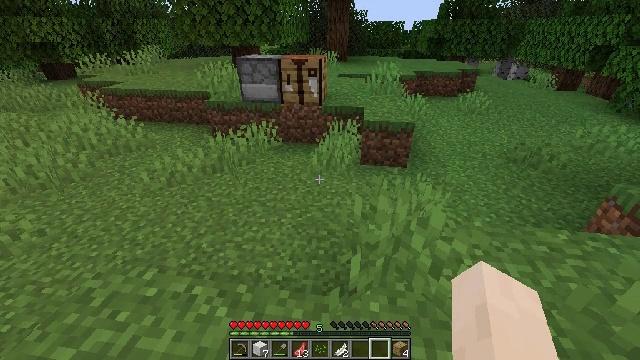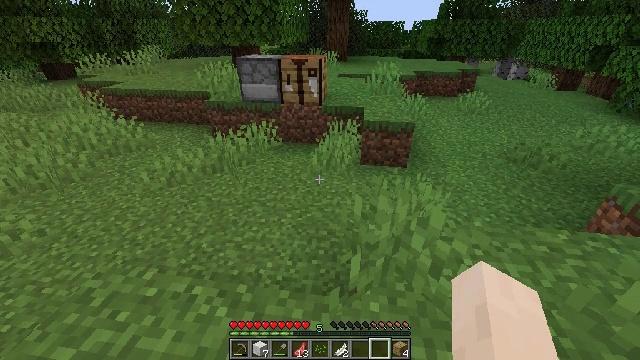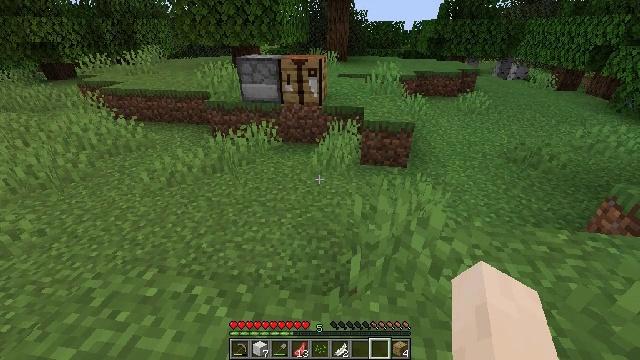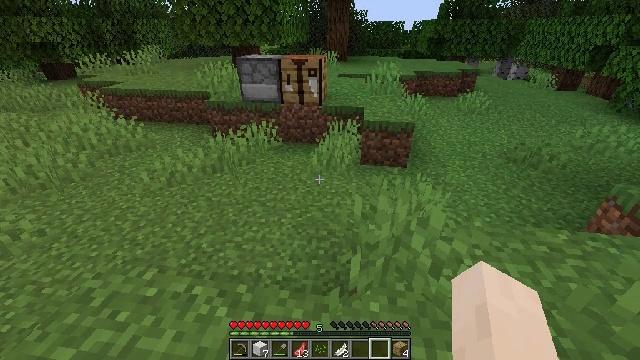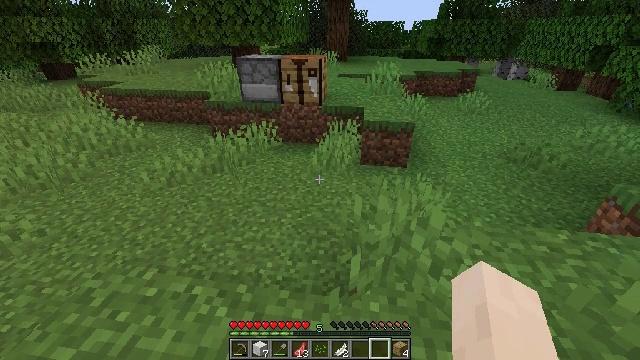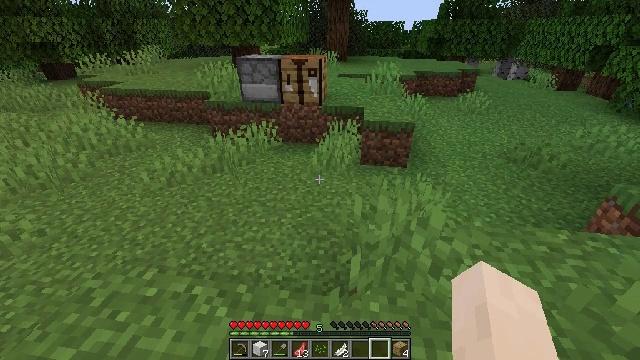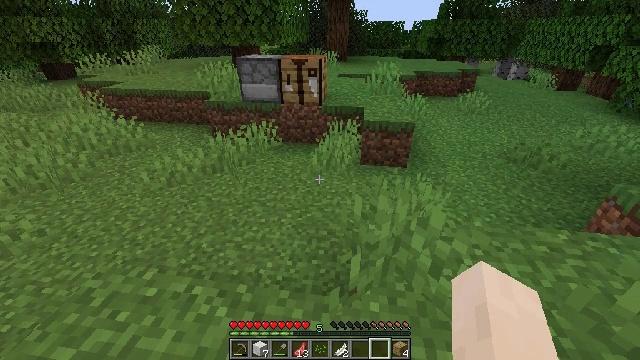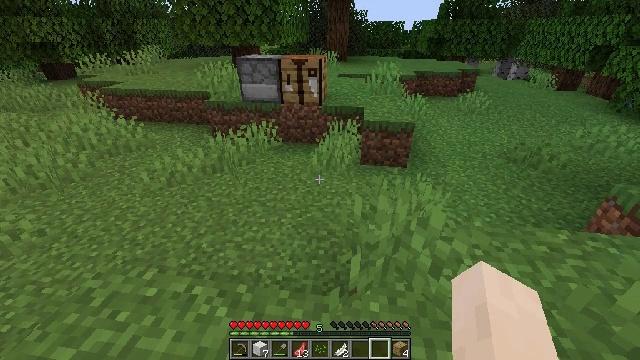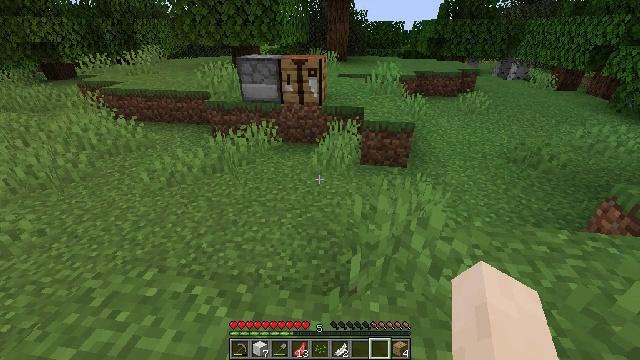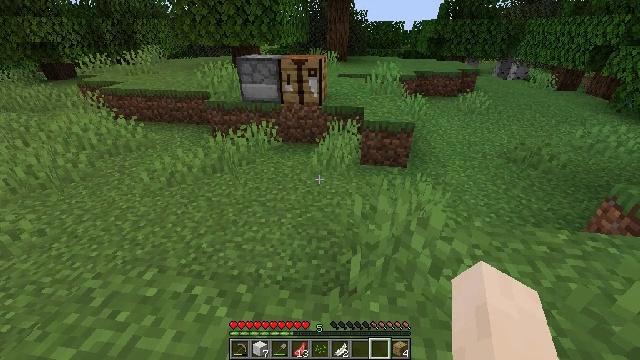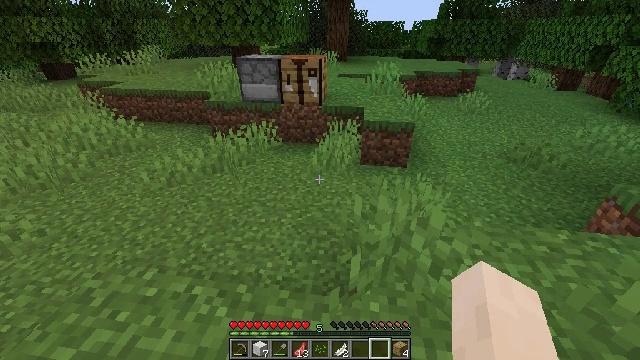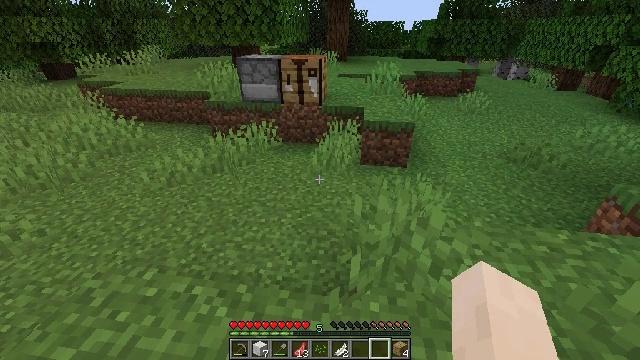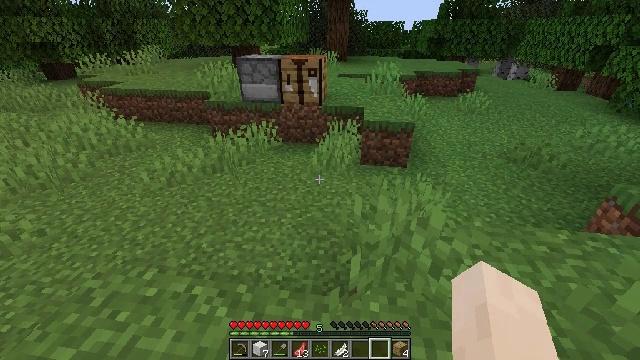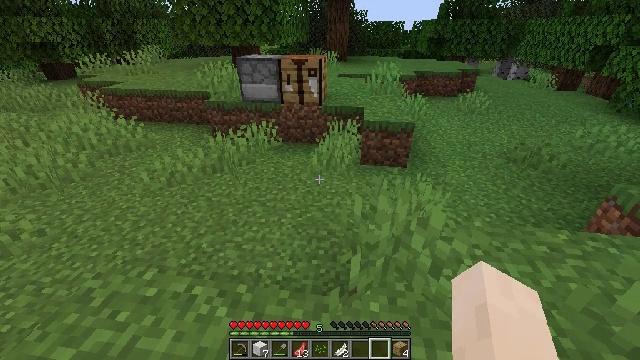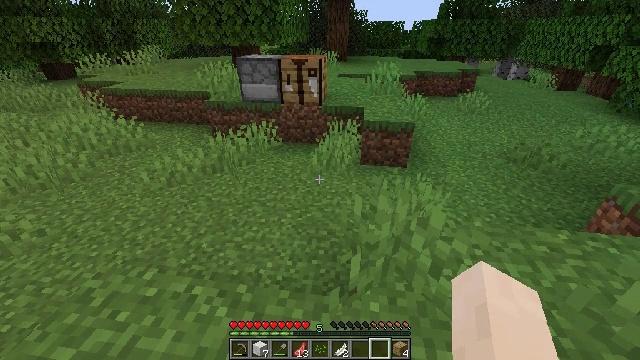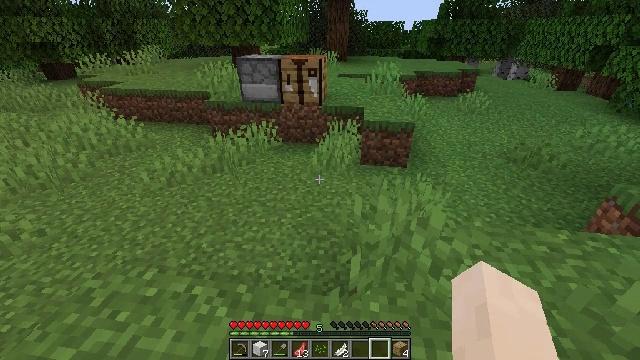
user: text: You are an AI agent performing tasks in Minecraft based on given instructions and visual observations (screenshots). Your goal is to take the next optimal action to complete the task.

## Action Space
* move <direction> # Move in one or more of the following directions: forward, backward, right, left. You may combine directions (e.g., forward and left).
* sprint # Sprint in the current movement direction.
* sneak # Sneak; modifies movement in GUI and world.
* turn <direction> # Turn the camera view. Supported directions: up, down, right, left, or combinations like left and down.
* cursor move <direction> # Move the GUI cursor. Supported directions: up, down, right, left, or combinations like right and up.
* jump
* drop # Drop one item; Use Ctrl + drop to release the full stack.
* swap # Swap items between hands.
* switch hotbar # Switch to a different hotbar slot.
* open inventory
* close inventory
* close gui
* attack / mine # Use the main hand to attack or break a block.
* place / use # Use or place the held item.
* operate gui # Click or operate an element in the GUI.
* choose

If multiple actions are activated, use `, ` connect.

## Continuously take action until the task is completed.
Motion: motion action
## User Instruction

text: craft item air
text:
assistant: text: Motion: no_op
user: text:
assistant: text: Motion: no_op
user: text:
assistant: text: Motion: no_op
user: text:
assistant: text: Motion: no_op
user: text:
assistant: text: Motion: no_op
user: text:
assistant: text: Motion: no_op
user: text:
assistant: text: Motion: no_op
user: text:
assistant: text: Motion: no_op
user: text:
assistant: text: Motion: no_op
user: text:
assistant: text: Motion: no_op
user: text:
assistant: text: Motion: no_op
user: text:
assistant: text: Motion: no_op
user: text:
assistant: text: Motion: no_op
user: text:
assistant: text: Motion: no_op
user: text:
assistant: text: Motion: no_op
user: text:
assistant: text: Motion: no_op
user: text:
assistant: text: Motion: no_op
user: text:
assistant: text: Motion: no_op
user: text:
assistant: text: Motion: no_op
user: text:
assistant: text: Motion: no_op
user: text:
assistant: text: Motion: no_op
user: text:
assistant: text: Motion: no_op
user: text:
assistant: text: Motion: no_op
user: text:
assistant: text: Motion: no_op
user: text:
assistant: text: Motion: no_op
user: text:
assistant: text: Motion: no_op
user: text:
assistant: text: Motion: no_op
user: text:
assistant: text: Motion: no_op
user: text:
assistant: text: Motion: no_op
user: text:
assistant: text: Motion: no_op